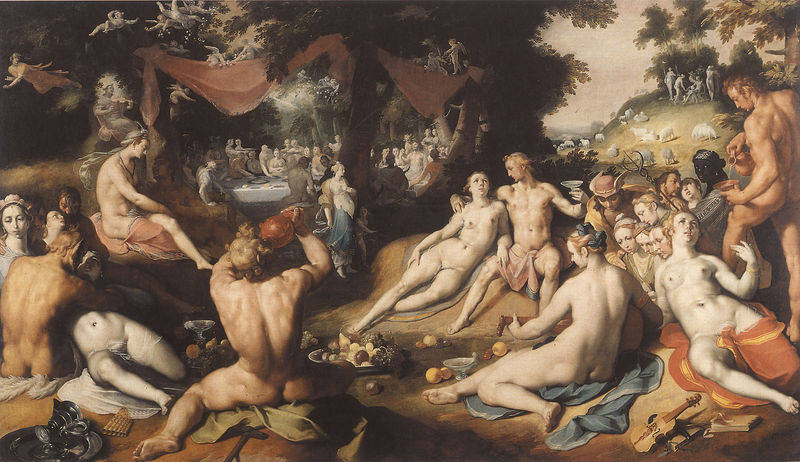
Titel: Die Hochzeit von Peleus und Thetis
Institution: Haarlem, Frans Hals Museum
Schlagwörter: akt, gemälde, nackt, frauen, landschaft, männer, obst, party, feier, gelage, natur, musik, wald, engel, idylle, picknick, wein, nackte, antike, lichtung, allegorie, orgie, geige, götter, satyr, putten, schafe, elfen, geister, trunk, ideale landschaft, waldgeister, partyy